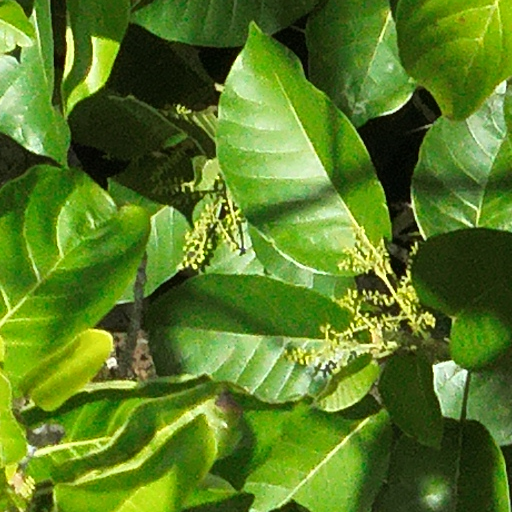
Species: Hieronyma alchorneoides
GBIF accepted scientific name: Hieronyma alchorneoides
Crown area (m\u00b2): 48.636